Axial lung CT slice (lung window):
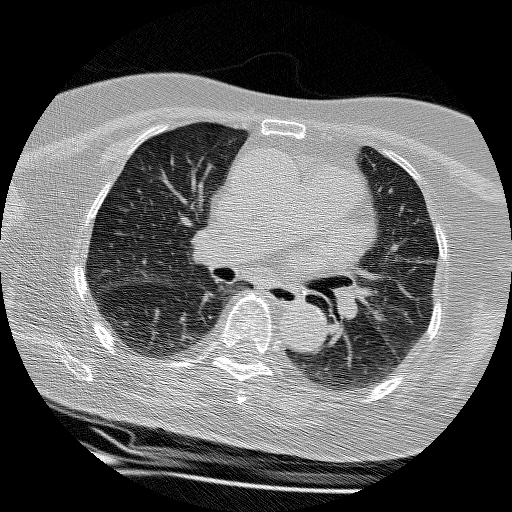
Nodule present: no